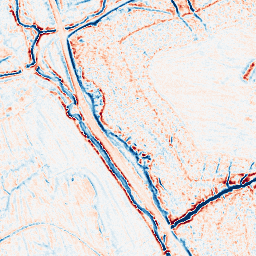
Category: edge_preserving
Decomposition family: bilateral
Decomposition parameters: d: 9
sigma_color: 75
sigma_space: 100
Upsampling method: regularized
Upsampling parameters: scale: 2
lambda_reg: 0.01
Upsampling scale: 2